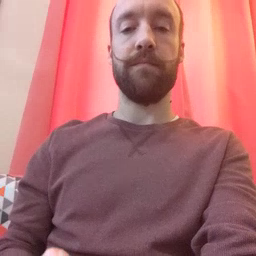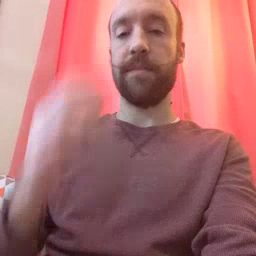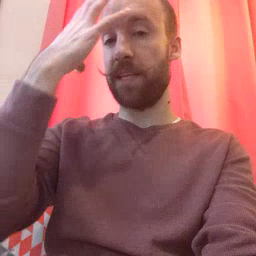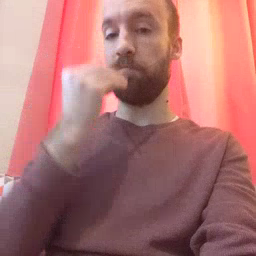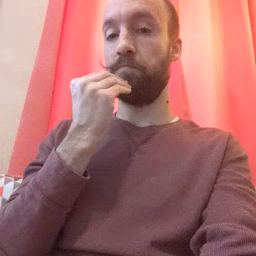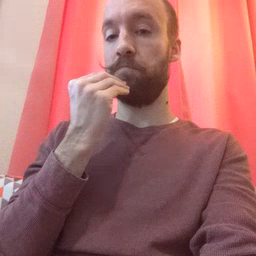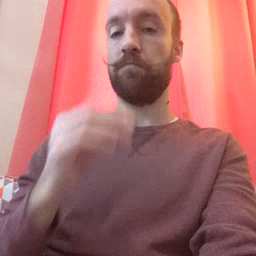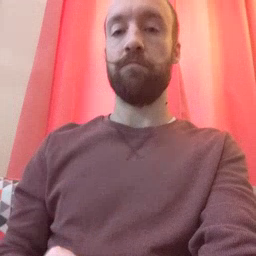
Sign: sleep